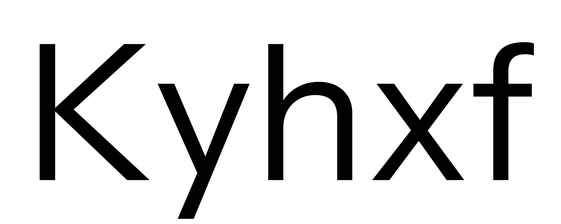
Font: InstrumentSans_Regular